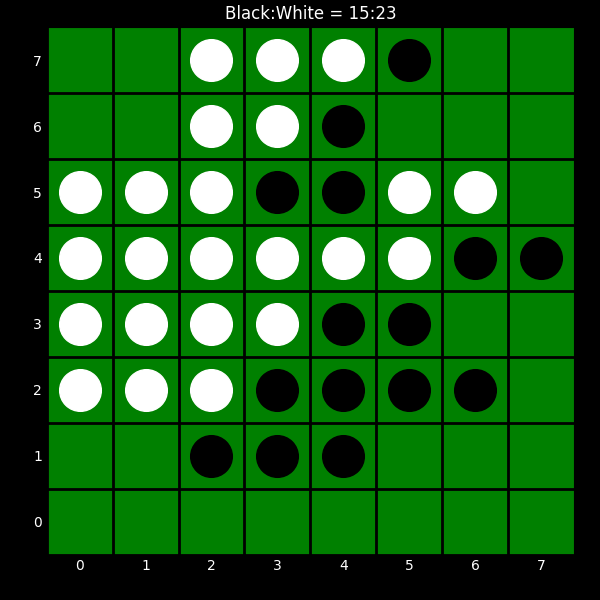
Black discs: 15
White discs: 23